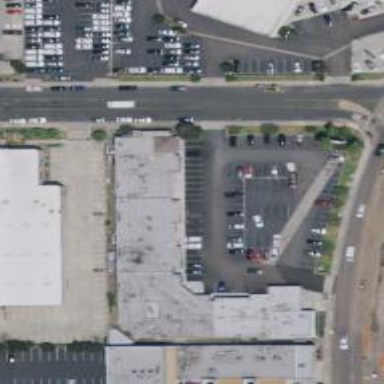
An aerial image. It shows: Commercial building.